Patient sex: M
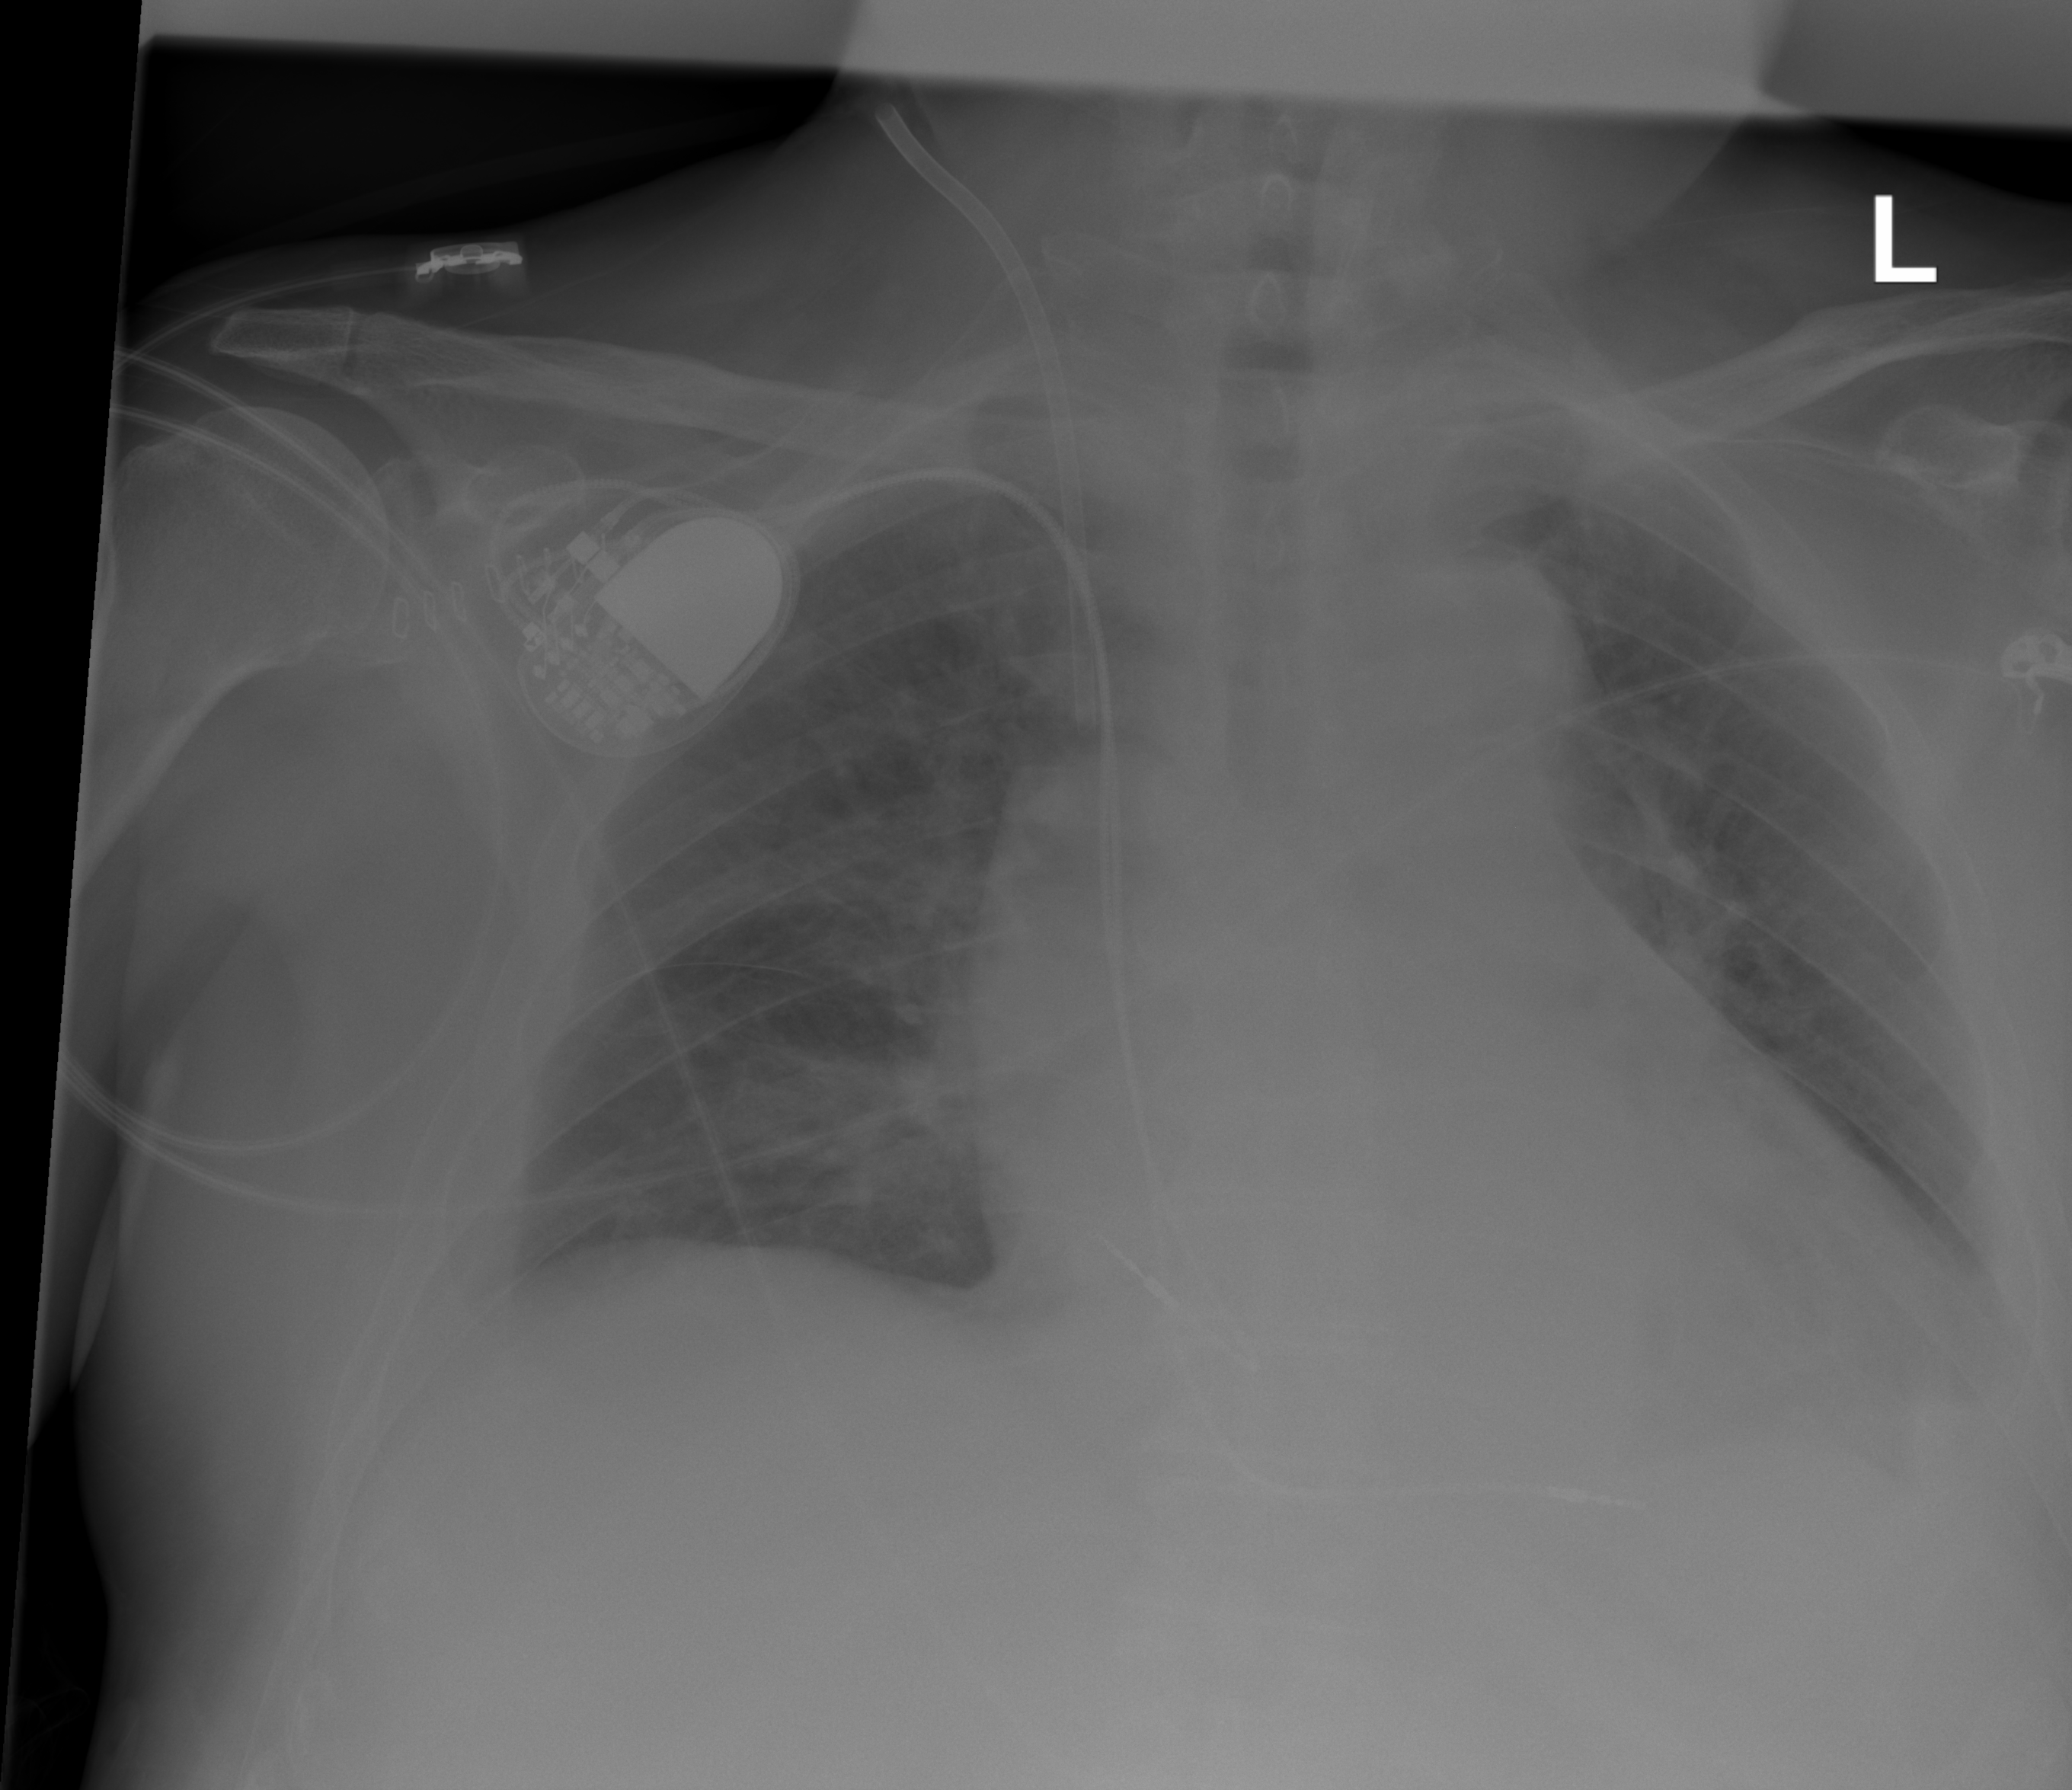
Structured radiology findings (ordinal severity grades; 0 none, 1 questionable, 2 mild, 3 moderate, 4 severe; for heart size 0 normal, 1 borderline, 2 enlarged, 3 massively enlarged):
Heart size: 2
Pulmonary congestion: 2
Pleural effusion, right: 0
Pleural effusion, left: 0
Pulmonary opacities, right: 0
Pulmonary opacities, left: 0
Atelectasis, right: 2
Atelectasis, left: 2